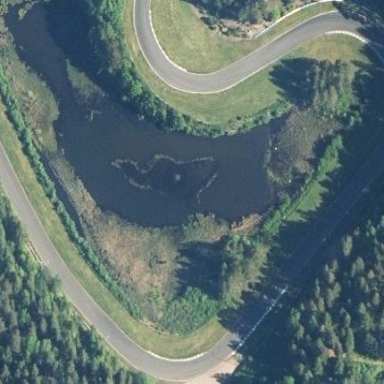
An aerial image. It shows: Motor sport raceway with asphalt surface.